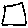
Label: square